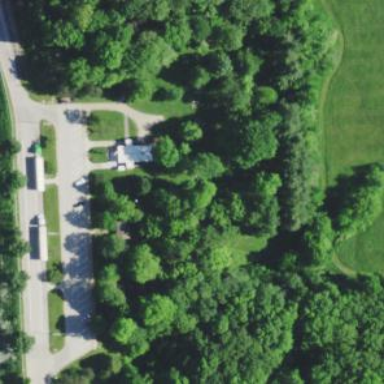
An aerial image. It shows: Rest area along the road.